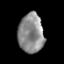
Tissue: prostate
Cell type: T cells
Senescence score: 0.3477
Nuclear area (px): 986
Mean DAPI intensity: 138.278